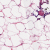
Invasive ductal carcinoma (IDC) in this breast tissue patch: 0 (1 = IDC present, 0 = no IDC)